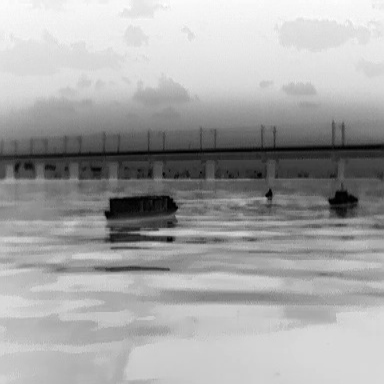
There are three objects shown in the infrared image, including a fishing_boat, and two warships.